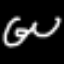
Label: squiggle